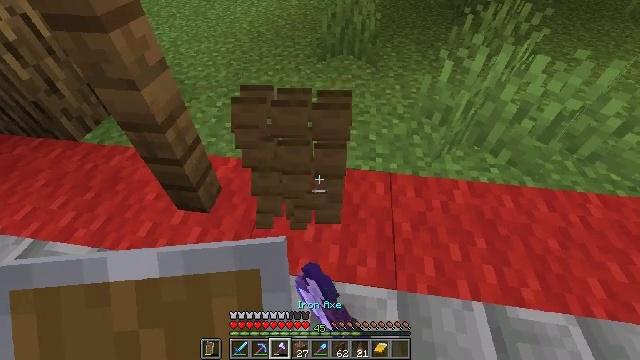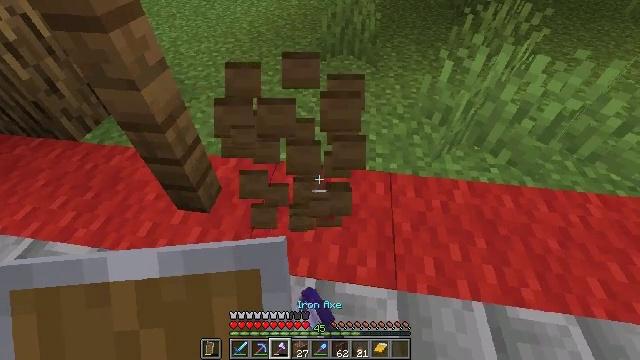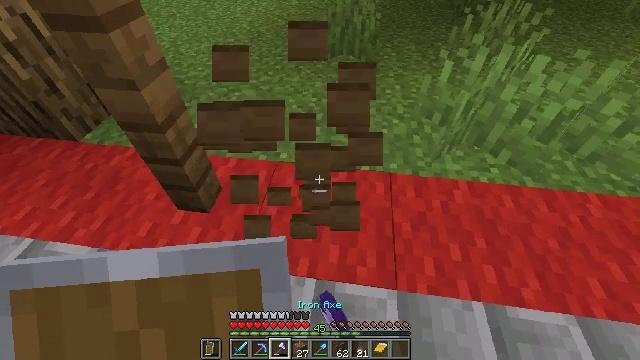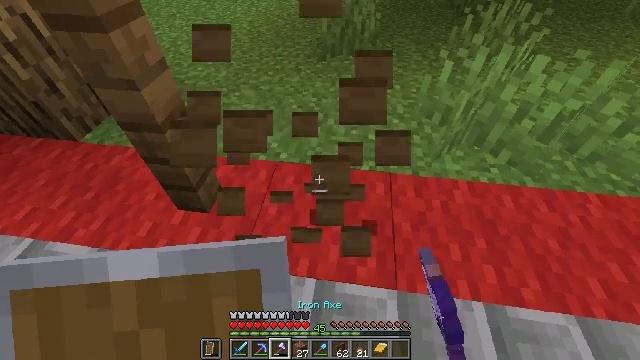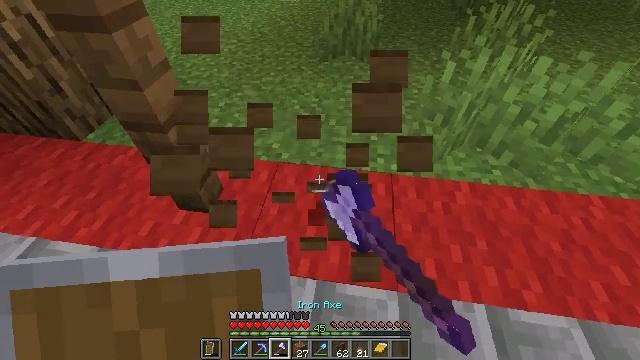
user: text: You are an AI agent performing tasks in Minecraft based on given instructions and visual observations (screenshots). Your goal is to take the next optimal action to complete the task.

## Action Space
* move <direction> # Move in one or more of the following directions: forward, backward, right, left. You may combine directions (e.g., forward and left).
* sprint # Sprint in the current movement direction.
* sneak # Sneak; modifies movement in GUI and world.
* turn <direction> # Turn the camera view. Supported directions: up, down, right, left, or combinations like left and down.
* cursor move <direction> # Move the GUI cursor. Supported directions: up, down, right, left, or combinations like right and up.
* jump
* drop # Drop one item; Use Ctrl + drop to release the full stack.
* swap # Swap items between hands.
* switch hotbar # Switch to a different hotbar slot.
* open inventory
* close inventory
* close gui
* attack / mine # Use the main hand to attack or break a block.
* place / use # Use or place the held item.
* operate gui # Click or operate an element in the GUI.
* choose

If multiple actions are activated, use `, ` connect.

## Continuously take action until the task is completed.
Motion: motion action
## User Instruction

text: Break the spruce fence to collect it.
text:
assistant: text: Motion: attack / mine
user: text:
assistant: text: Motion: attack / mine
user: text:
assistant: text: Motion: attack / mine
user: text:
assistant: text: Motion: no_op
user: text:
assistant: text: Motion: no_op